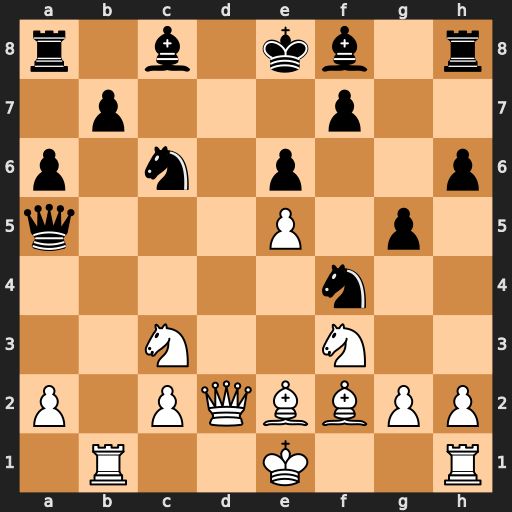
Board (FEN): r1b1kb1r/1p3p2/p1n1p2p/q3P1p1/5n2/2N2N2/P1PQBBPP/1R2K2R
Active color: w
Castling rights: Kkq
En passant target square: -
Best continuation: Bb6 Bb4 Bxa5